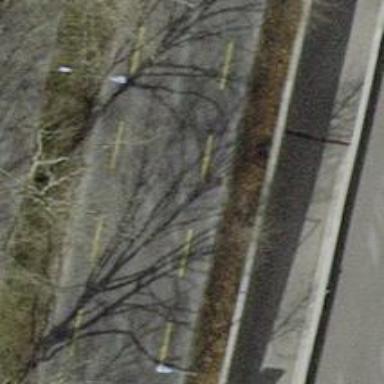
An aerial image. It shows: Residential road with asphalt surface and dedicated cycle lane on both sides.